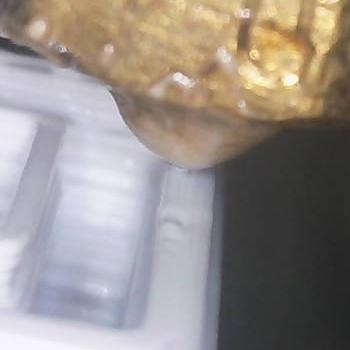
Flow rate: 49%